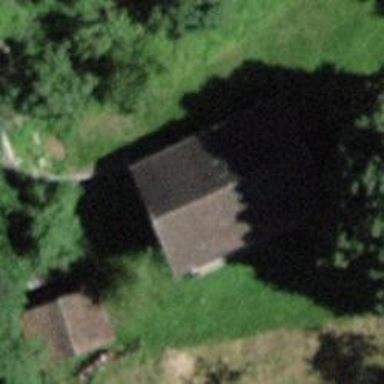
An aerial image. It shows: Barn.